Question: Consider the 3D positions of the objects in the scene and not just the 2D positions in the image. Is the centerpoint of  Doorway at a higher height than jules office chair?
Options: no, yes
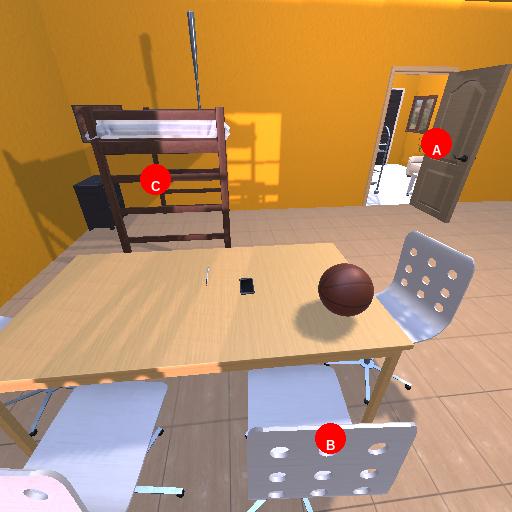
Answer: no